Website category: sports
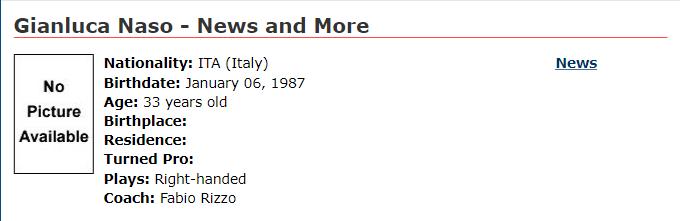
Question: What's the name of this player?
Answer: Gianluca Naso

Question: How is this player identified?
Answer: Gianluca Naso

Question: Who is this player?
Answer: Gianluca Naso

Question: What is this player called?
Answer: Gianluca Naso

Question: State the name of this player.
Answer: Gianluca Naso

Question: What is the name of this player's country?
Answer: ITA

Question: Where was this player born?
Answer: ITA

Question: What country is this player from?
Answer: ITA

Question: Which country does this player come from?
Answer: ITA

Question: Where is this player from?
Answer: ITA

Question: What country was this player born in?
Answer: ITA

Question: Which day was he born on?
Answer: January 06, 1987

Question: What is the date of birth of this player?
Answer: January 06, 1987

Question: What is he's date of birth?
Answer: January 06, 1987

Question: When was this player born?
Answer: January 06, 1987

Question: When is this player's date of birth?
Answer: January 06, 1987

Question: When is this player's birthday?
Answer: January 06, 1987

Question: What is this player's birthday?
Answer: January 06, 1987

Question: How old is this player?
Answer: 33 years old

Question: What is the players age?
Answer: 33 years old

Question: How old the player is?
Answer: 33 years old

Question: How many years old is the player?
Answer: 33 years old

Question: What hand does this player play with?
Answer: Right-handed

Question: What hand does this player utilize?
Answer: Right-handed

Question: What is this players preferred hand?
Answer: Right-handed

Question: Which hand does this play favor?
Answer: Right-handed

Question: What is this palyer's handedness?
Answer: Right-handed

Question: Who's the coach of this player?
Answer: Fabio Rizzo

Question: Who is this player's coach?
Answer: Fabio Rizzo

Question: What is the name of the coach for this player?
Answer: Fabio Rizzo

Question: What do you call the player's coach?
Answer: Fabio Rizzo